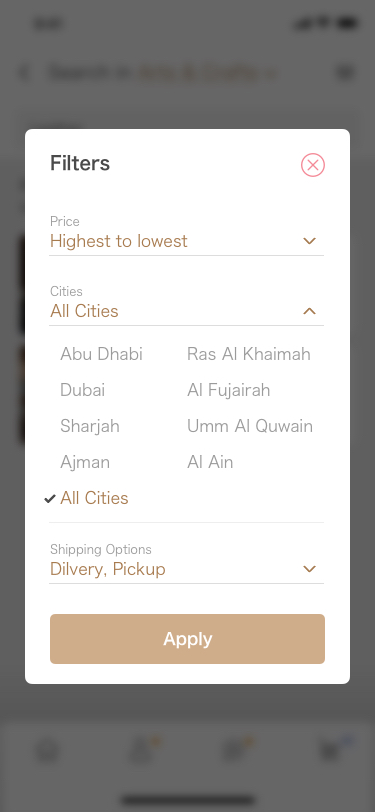
Text in this UI design:
Search in
Arts & Crafts
Leather
2 results found for: Leather
Sorting by: High Price
Leather Crossbody MID..
401
1,020 AED
274
Photographer’s belt and harness
299 AED
399 AED
Shipping Options
Dilvery, Pickup
Cities
All Cities
Abu Dhabi
Ras Al Khaimah
Dubai
Al Fujairah
Sharjah
Umm Al Quwain
Ajman
All Cities
Al Ain
Price
Highest to lowest
Filters